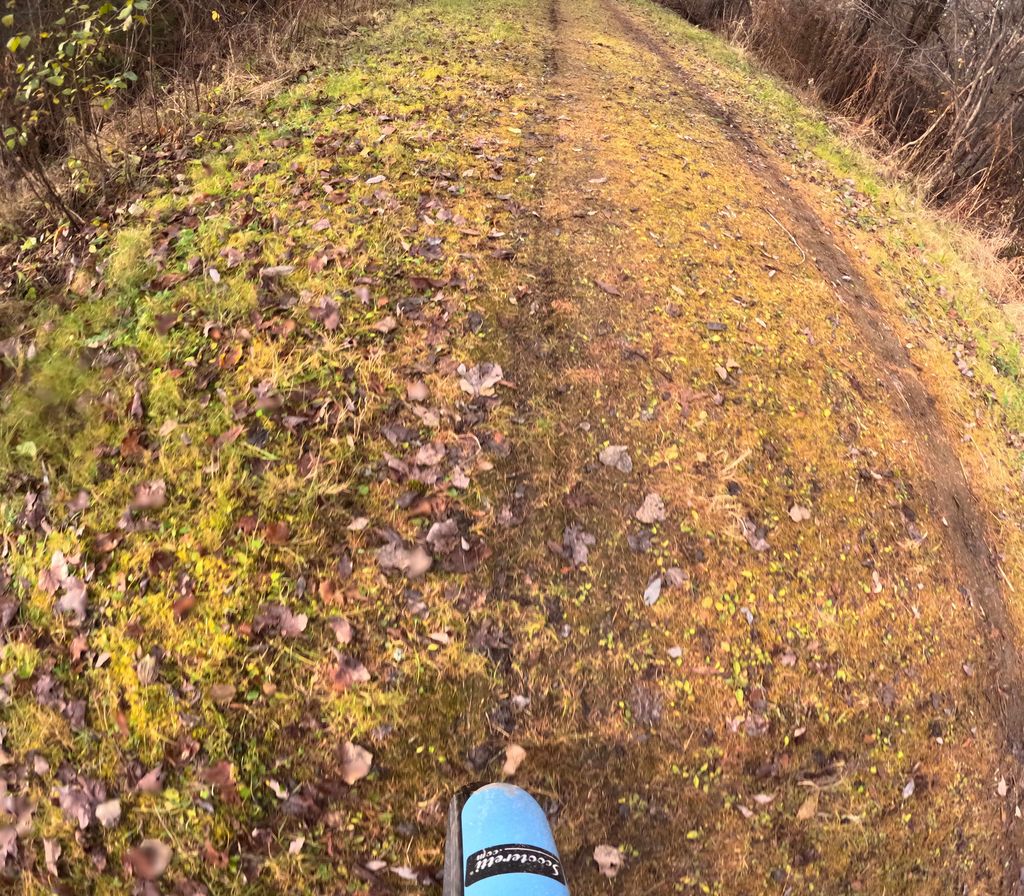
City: ottawa-gatineau